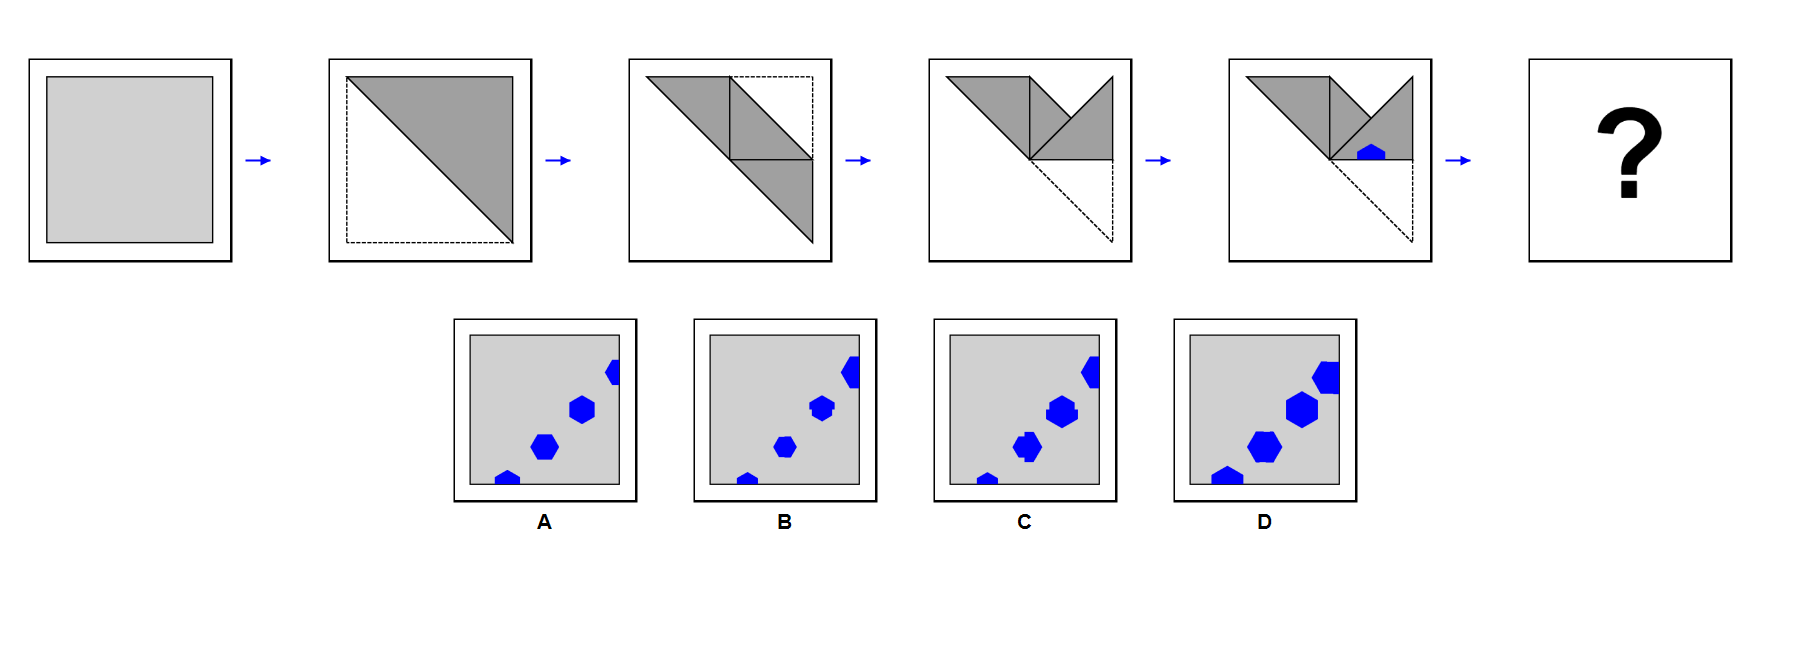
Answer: A